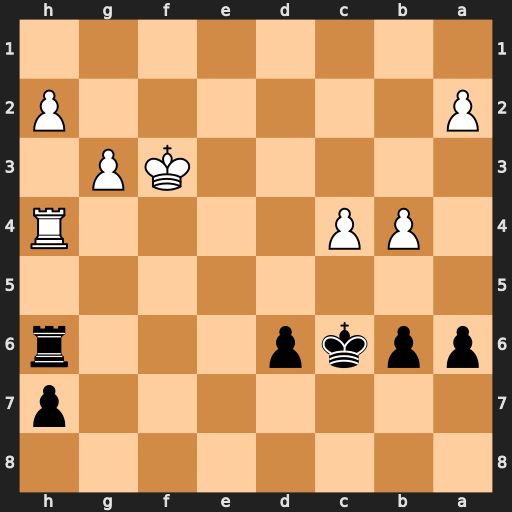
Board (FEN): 8/7p/ppkp3r/8/1PP4R/5KP1/P6P/8
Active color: b
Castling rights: -
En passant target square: -
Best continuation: Rxh4 gxh4 b5 Ke2 bxc4